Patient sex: M
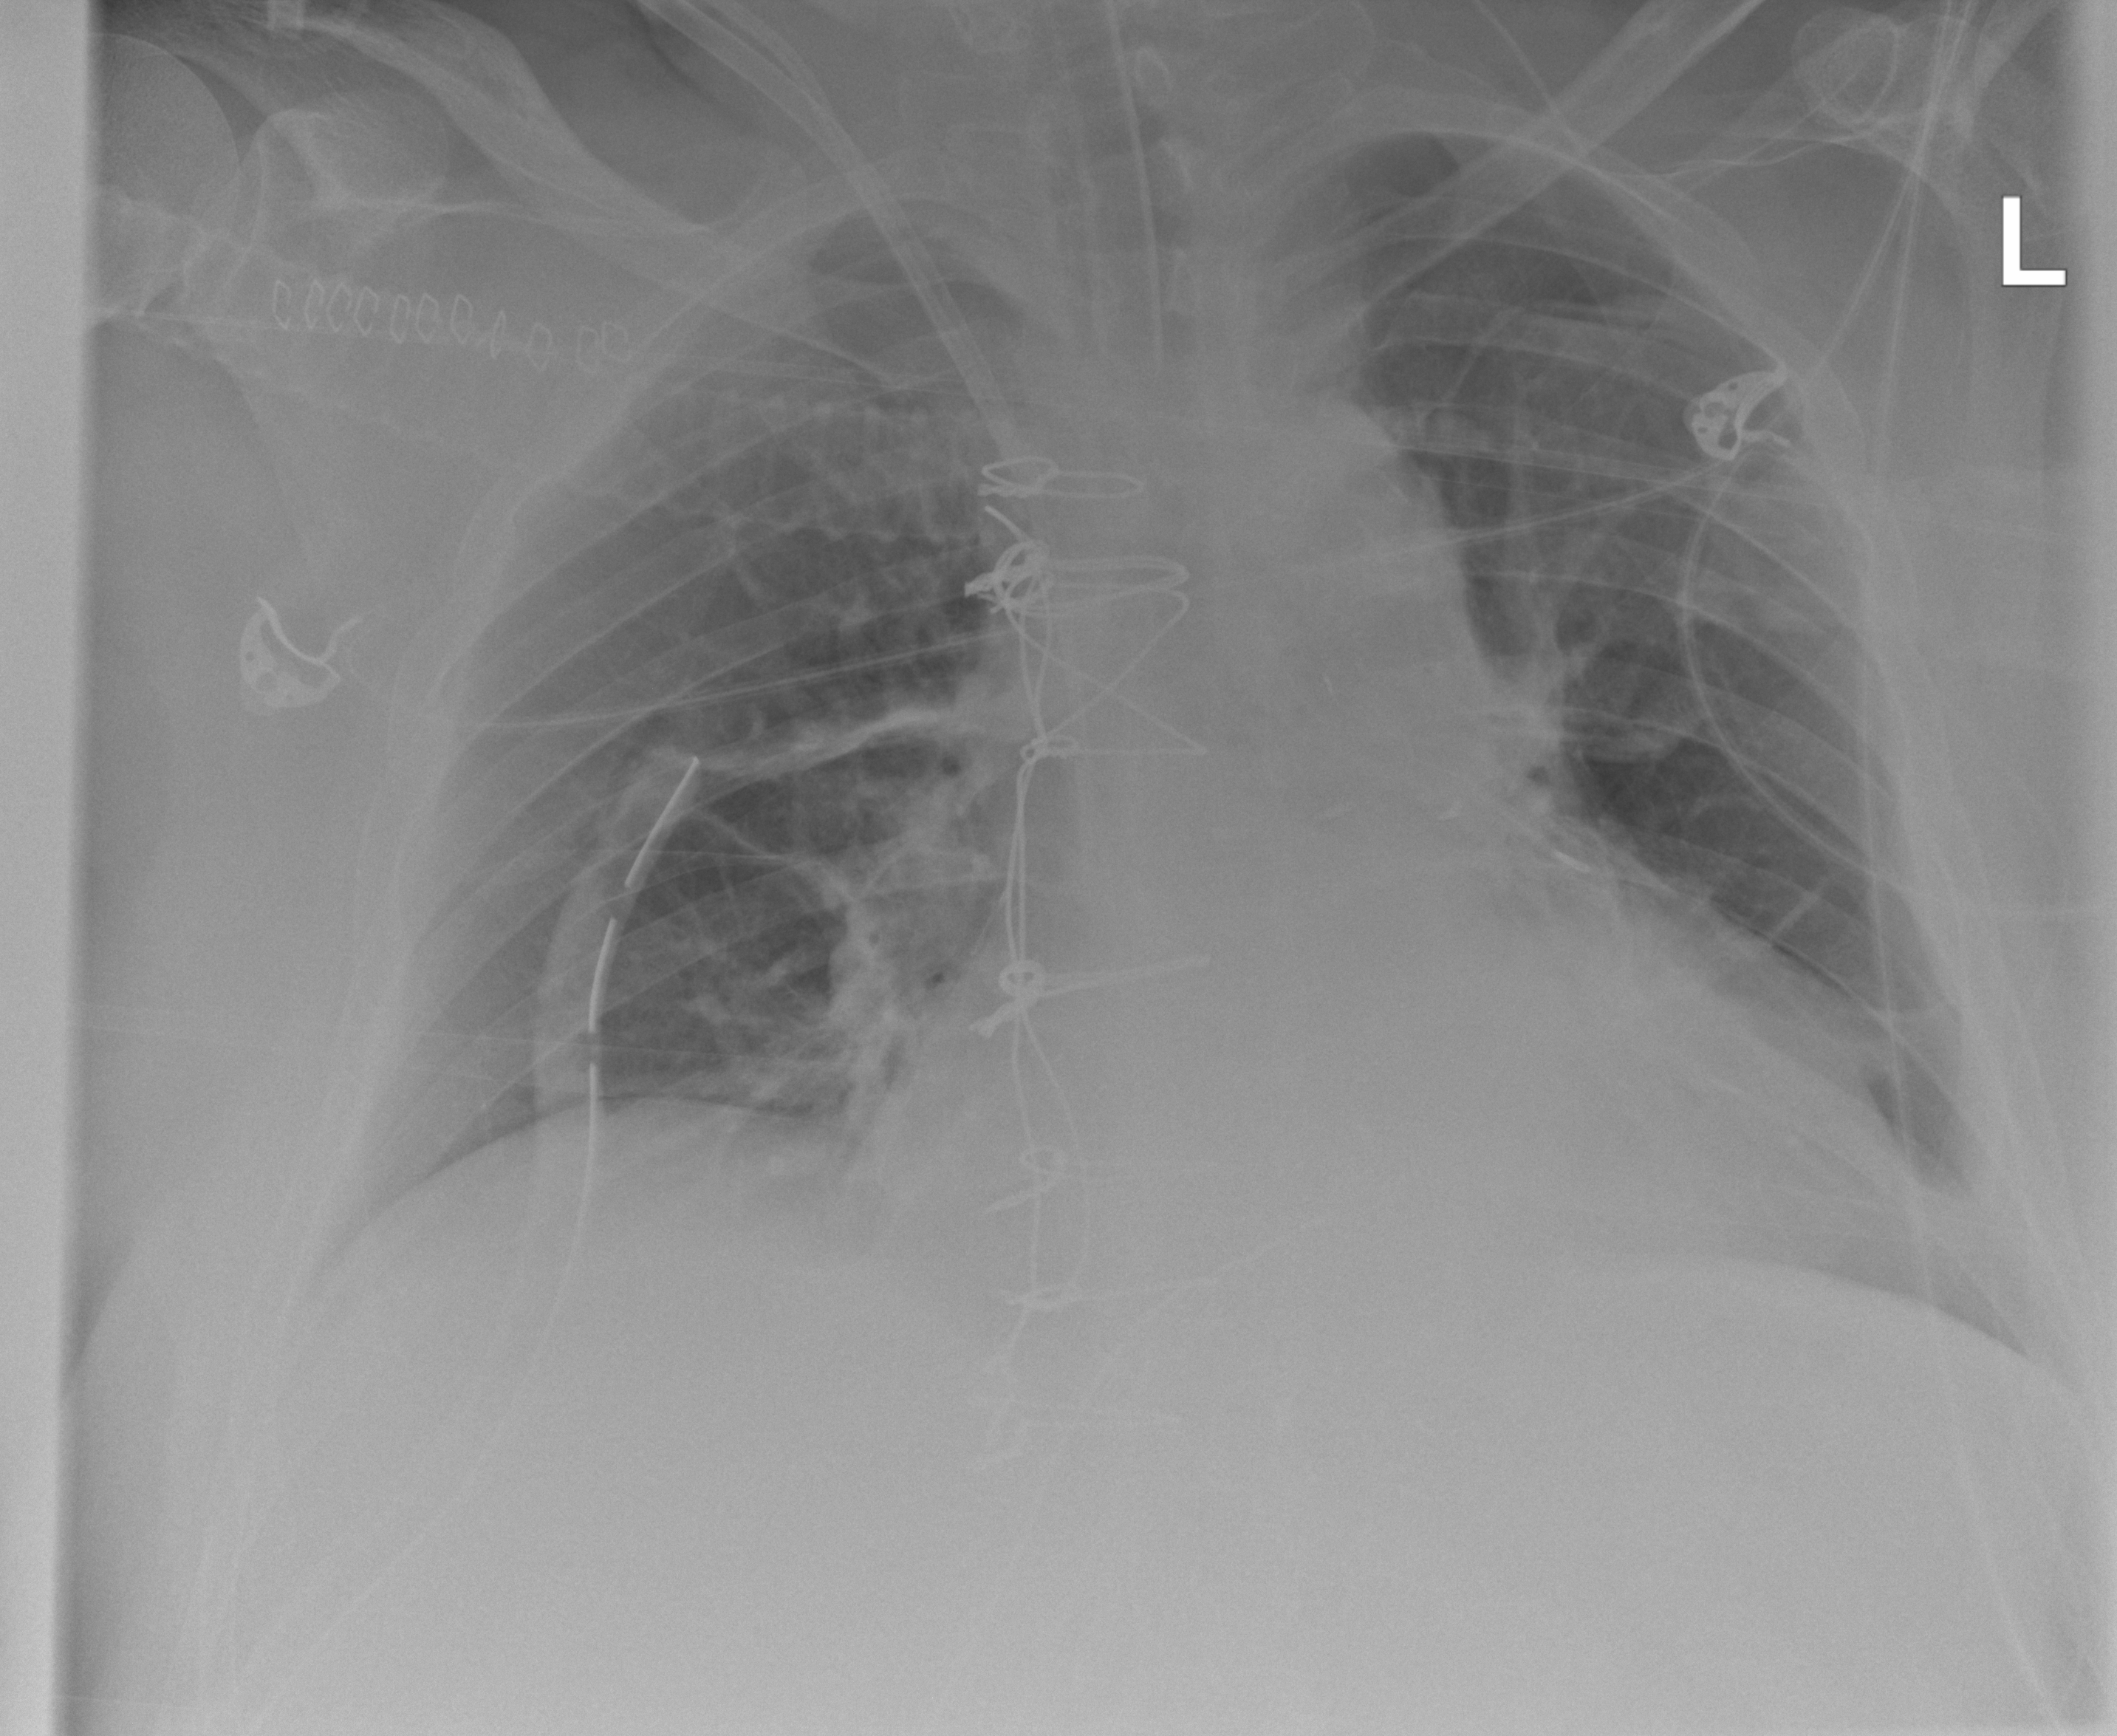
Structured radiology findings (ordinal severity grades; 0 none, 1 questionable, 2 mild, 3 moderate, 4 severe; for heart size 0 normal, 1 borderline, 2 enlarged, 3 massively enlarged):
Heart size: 2
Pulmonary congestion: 0
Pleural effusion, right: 1
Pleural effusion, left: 2
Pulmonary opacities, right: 0
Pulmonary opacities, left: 0
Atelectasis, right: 2
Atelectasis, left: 2